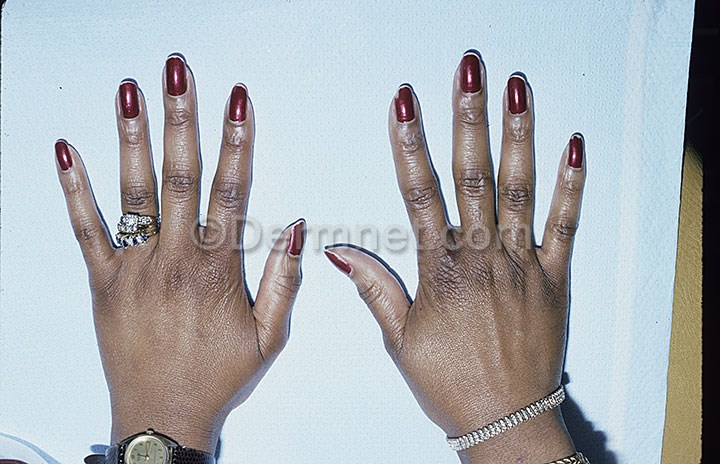
Disease: Exanthems and Drug Eruptions